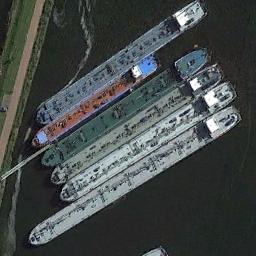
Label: ship